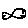
Label: fish